Field crop: tomato
Growth stage: 2
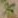
Species: solanum